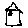
Label: house